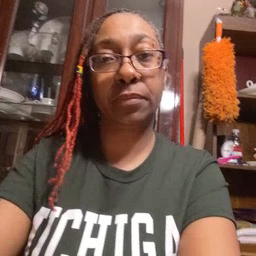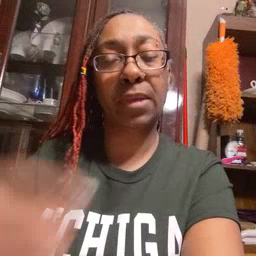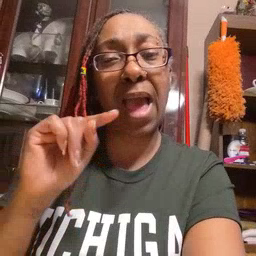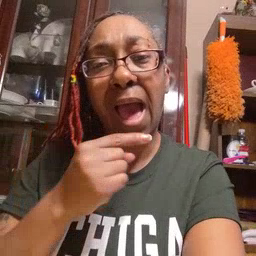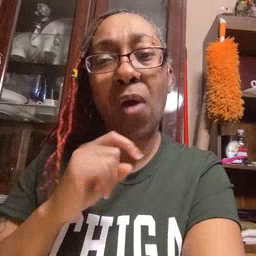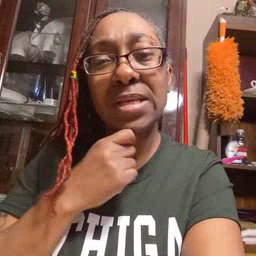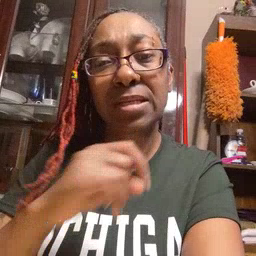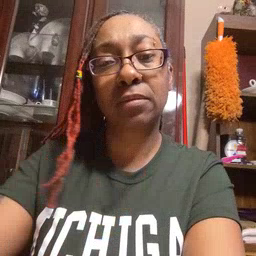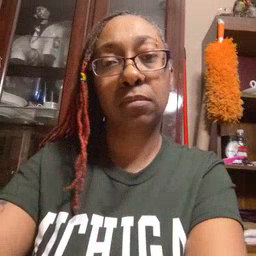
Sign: owie